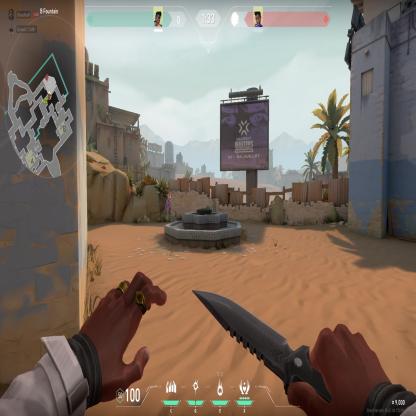
Label: enemy